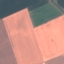
Land use / land cover class: AnnualCrop